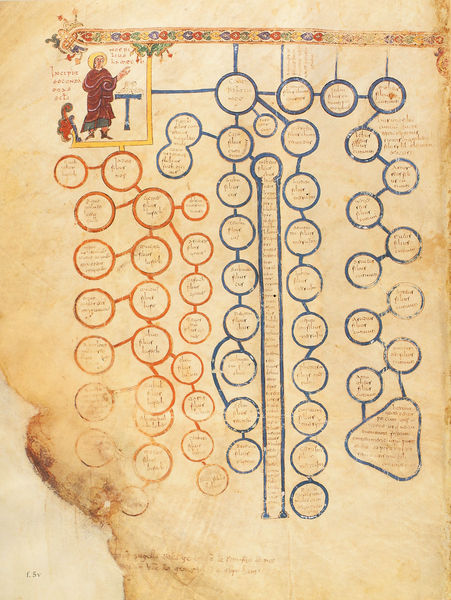
Titel: Beatus-Manuskript
Künstler: Magius
Institution: New York, Pierpont Morgan Library
Schlagwörter: baum, blau, mann, gelb, rot, weg, ornament, alt, bibel, schrift, papier, formen, grafik, linien, verzierung, buch, glaube, seite, illustration, text, kreise, initiale, fries, pergament, karte, heiligenschein, nimbus, christlich, mittelalter, heiliger, gelblich, welt, netz, christentum, handschrift, labyrinth, wissenschaft, ordnung, rat, keltisch, buchmalerei, stammbaum, manuskript, t, wissensordnung